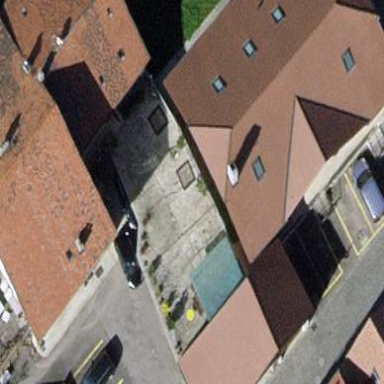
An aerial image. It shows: Detached building with hipped roof.